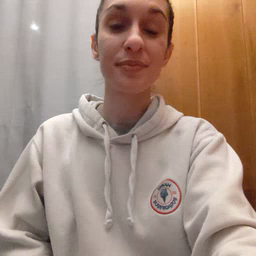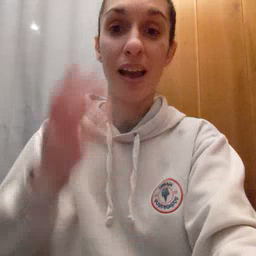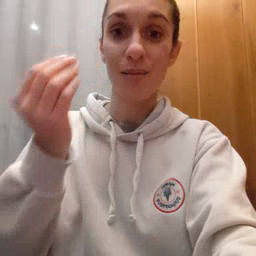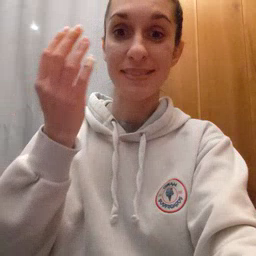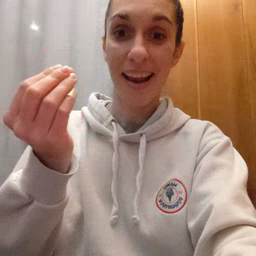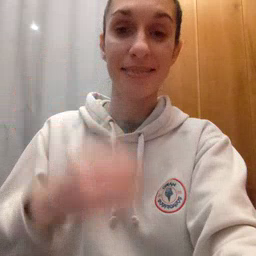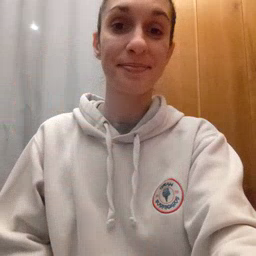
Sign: outside